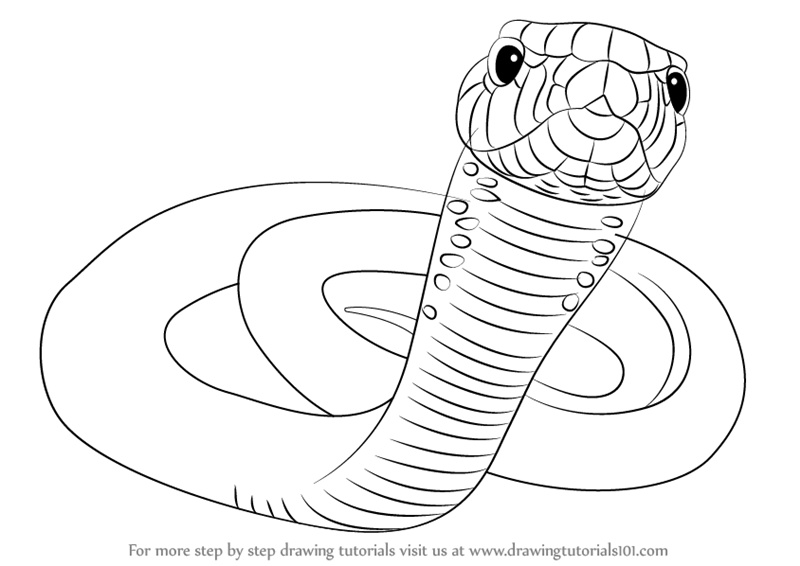
Label: green mamba